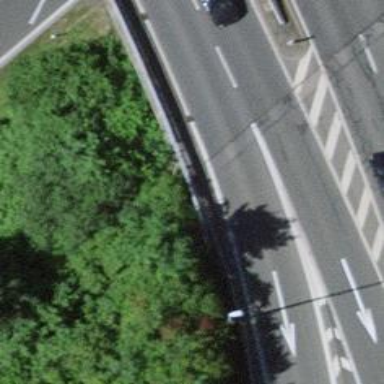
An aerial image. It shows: Bridge over motorway link with asphalt surface.